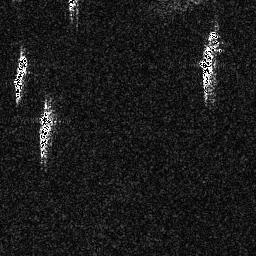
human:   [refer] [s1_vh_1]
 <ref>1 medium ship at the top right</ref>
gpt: <box>[[78, 10, 85, 38, 0]]</box>